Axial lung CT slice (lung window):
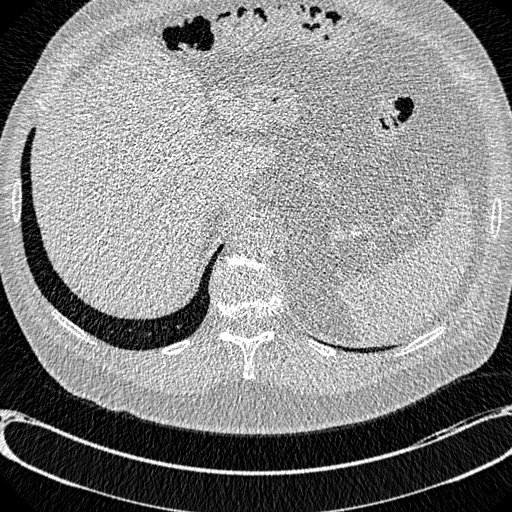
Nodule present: no